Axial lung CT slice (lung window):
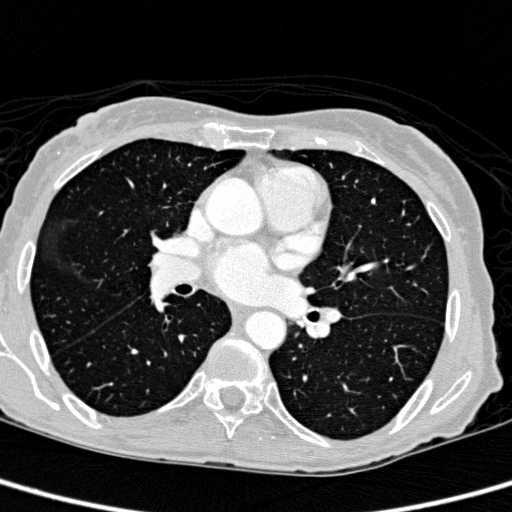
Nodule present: no